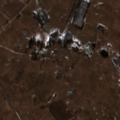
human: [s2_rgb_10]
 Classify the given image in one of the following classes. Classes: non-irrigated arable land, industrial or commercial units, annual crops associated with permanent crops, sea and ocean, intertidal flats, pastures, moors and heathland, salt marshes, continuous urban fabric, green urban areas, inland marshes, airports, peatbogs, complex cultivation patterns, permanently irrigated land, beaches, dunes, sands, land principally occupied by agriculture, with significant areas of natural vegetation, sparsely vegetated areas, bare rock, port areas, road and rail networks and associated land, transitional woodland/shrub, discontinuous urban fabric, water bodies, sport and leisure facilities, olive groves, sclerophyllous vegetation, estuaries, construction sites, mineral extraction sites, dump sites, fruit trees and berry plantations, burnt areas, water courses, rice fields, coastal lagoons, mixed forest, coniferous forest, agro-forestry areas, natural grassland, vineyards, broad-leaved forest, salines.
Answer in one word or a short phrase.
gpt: pastures, complex cultivation patterns